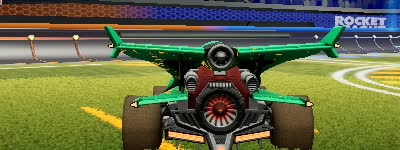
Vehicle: aftershock